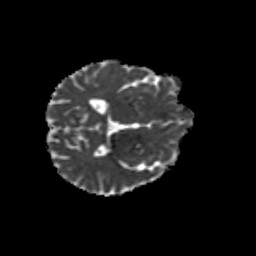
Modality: MD
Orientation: axial
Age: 45
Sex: female
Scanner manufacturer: siemens
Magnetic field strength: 3 T
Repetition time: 8.6 s
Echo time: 0.095 s